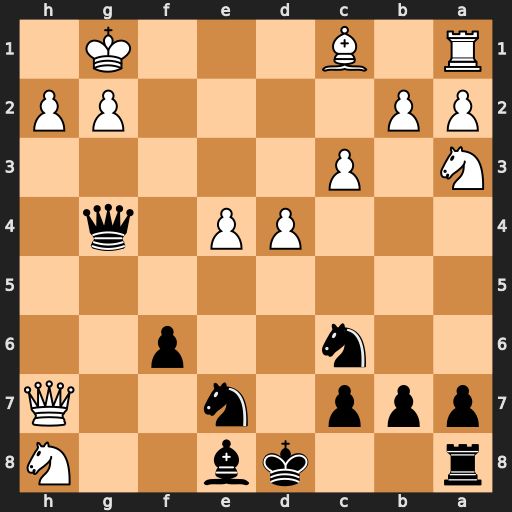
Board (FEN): r2kb2N/ppp1n2Q/2n2p2/8/3PP1q1/N1P5/PP4PP/R1B3K1
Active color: b
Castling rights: -
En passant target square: -
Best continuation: Qd1+ Kf2 Bh5 Bd2 Qxd2+